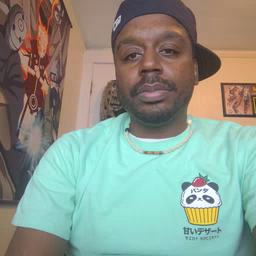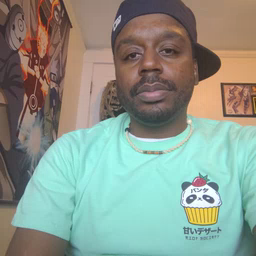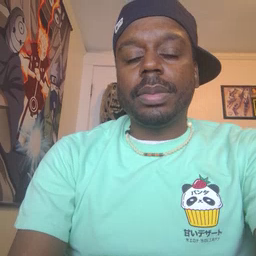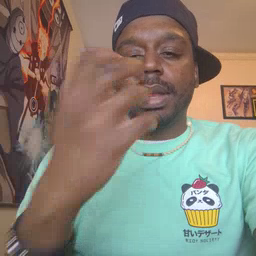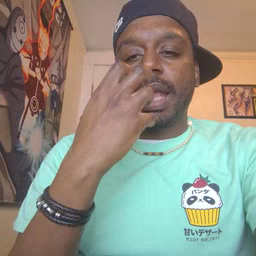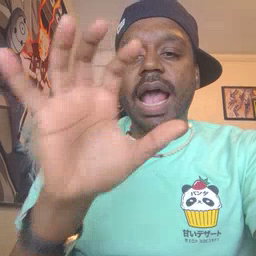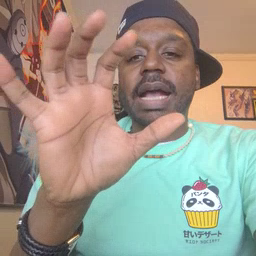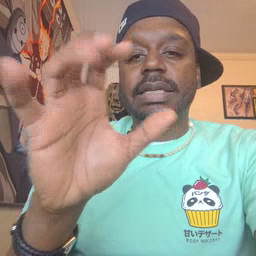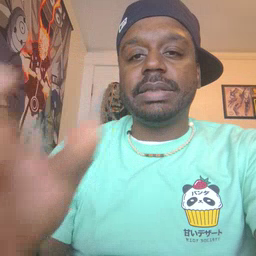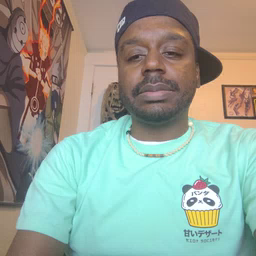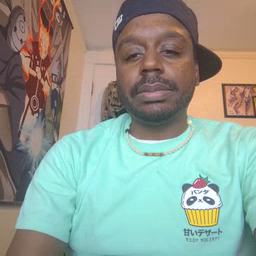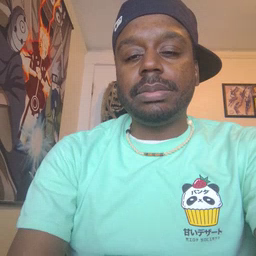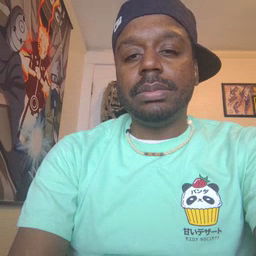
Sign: hot